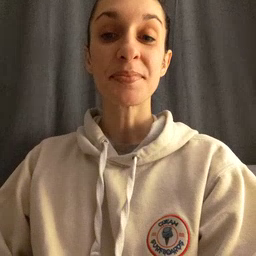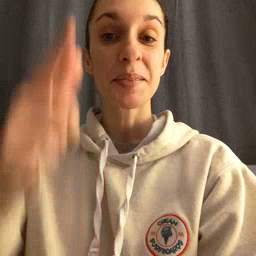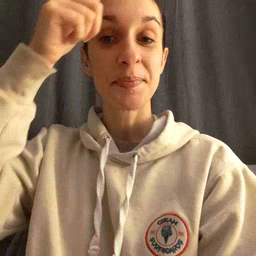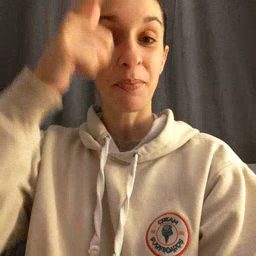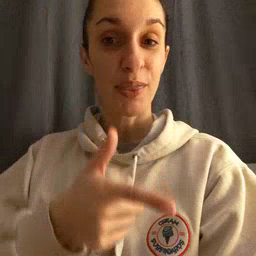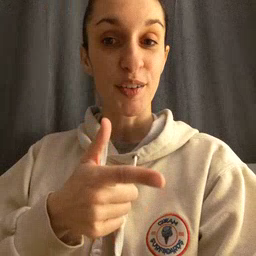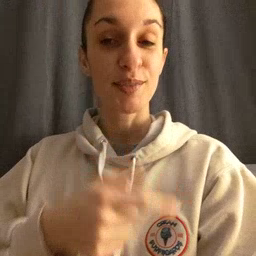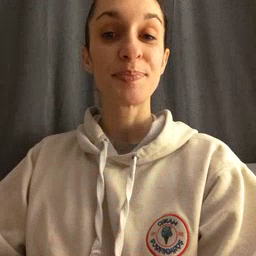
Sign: brother